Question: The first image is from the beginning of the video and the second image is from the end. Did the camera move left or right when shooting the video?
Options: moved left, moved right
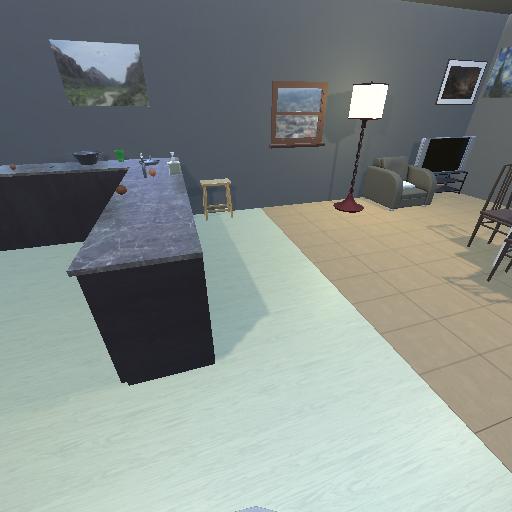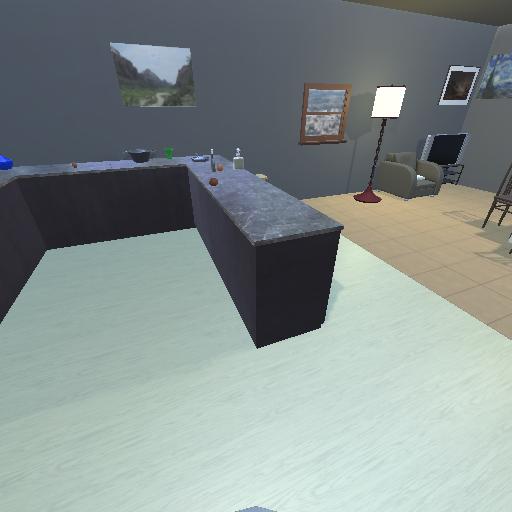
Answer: moved left